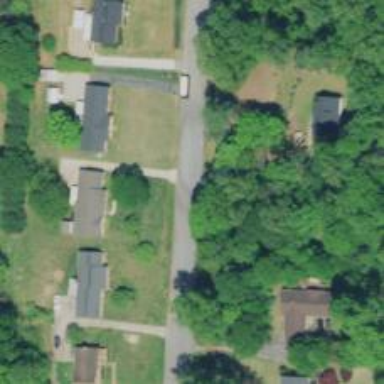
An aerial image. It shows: Residential road.